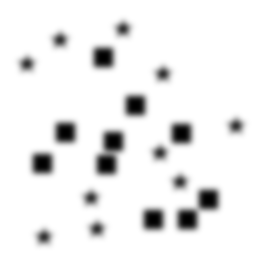
Squares: 10
Triangles: 0
Stars: 10
Total shapes: 20